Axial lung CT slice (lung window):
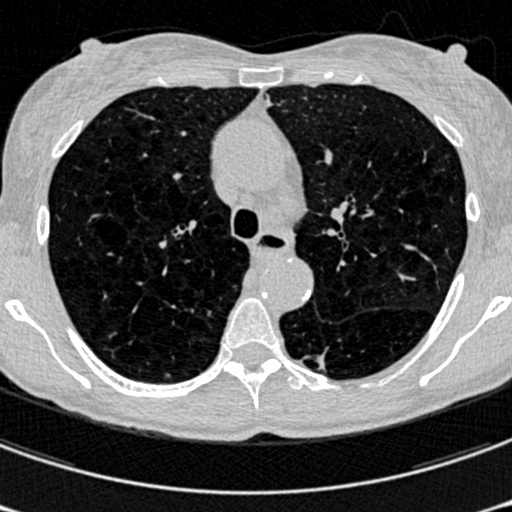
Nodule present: yes
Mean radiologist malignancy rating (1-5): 3